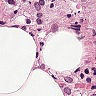
Metastatic tissue present: yes